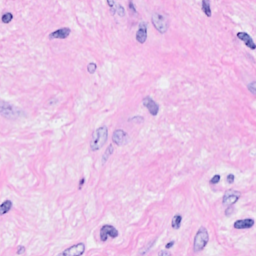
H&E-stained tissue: Breast